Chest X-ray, PA view. Patient: 53 years old, sex M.
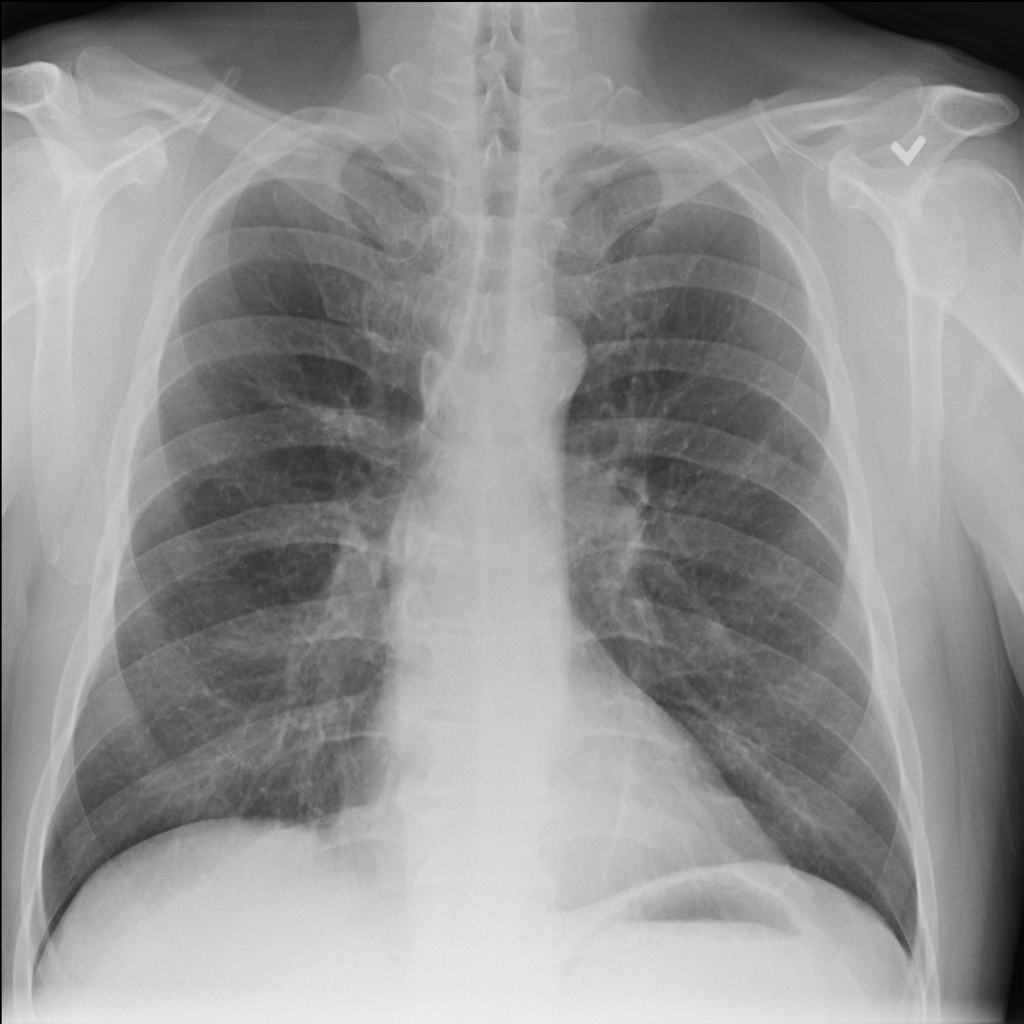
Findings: No Finding